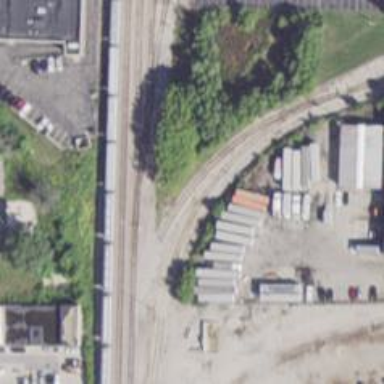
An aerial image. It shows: Railway spur service.